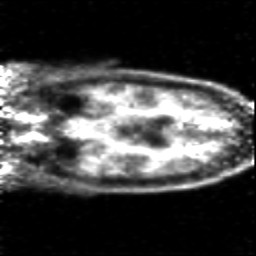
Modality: PET
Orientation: coronal
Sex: male
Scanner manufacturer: siemens